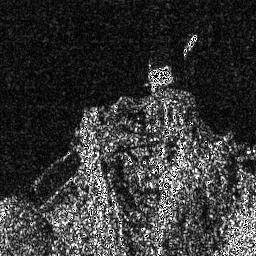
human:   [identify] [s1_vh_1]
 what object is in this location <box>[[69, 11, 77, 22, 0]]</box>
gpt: <ref>1 medium ship at the top right</ref>